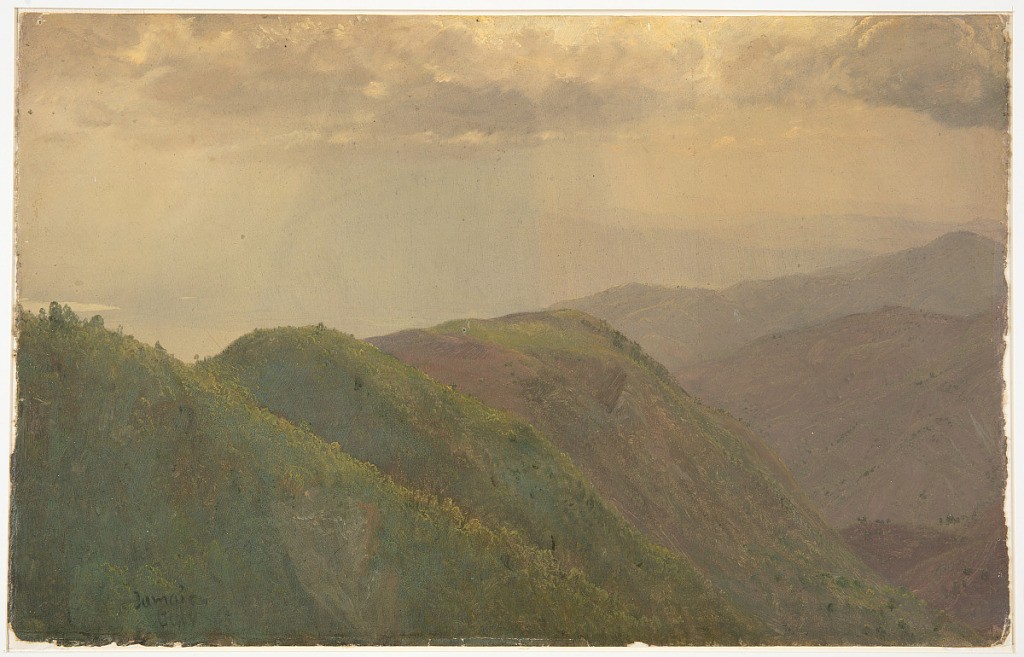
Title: The Blue Mountains of Jamaica
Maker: Frederic Edwin Church, American, 1826–1900
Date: July 1865
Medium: Brush and oil, graphite on paperboard
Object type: Drawing
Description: Landscape sketch showing oblique view of sloping ridges and hazy, golden atmosphere in the Blue Mountains of Jamaica. In foreground, succeeding steep slopes extend into middle distance. The hazy atmosphere renders distant mountains as faint silhouettes. Sun's golden light is divided into several subtle crepuscular rays by storm clouds above. The coastline and harbor of Kingston is visible at extreme left.